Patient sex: M
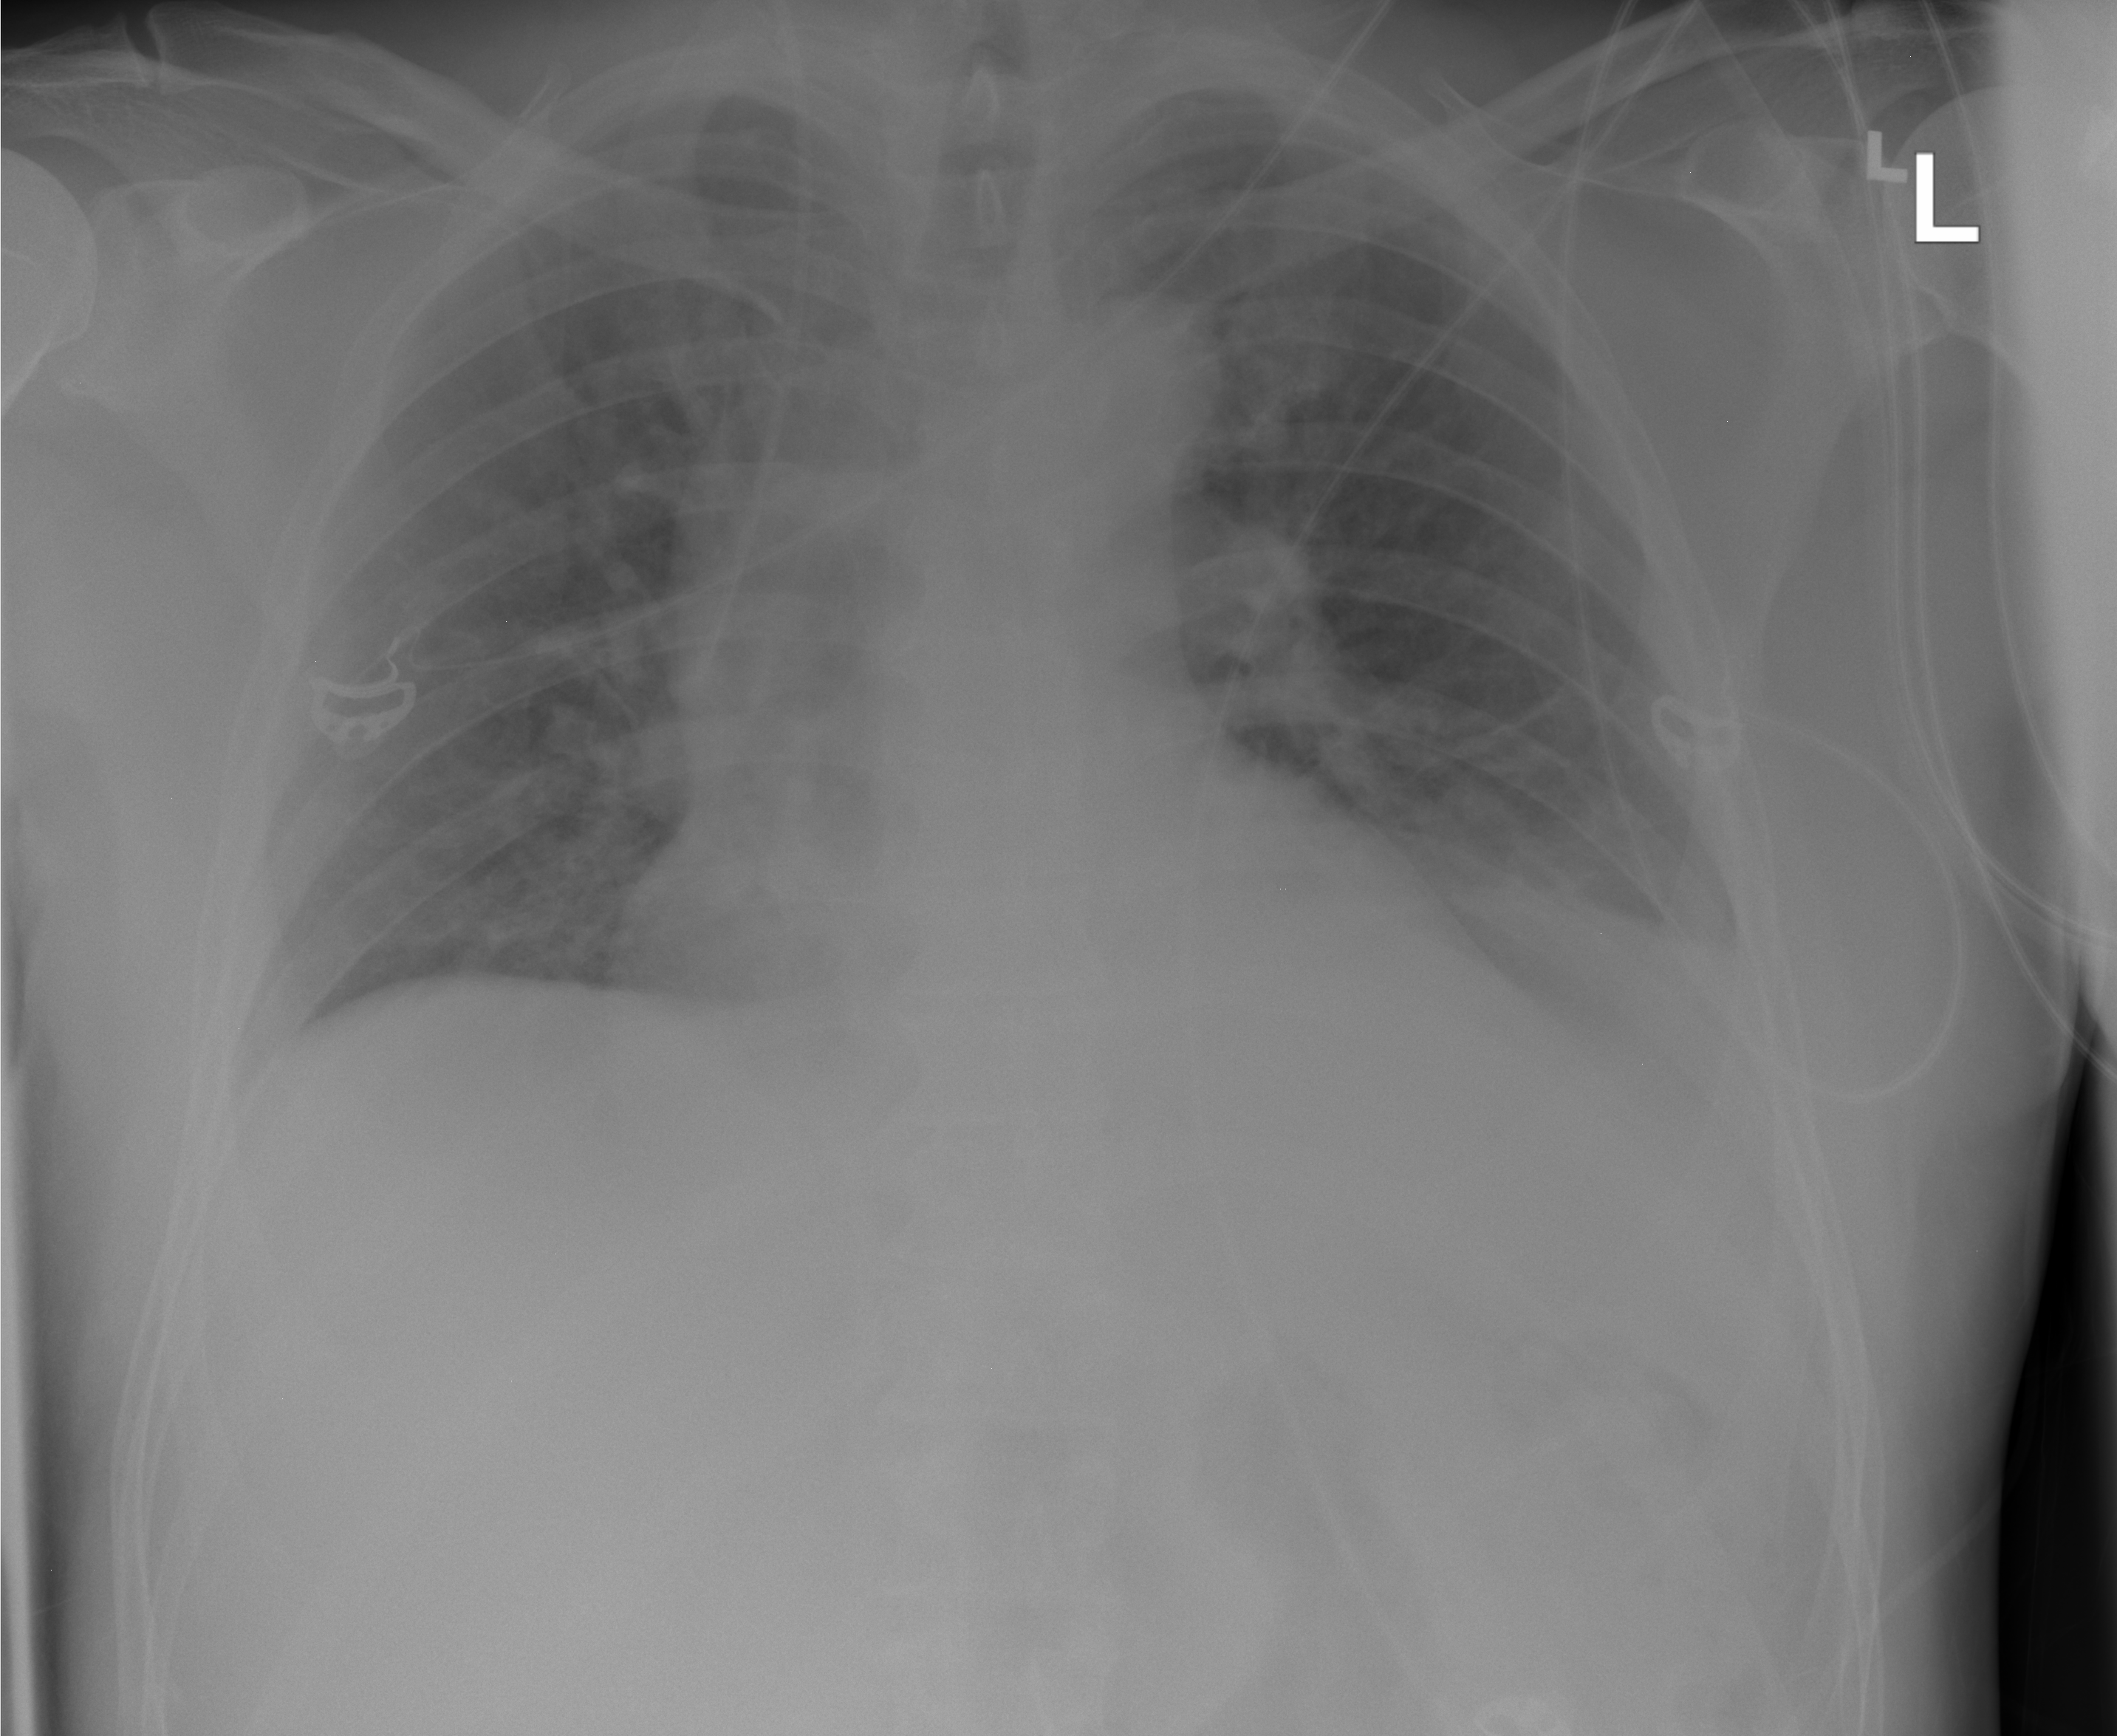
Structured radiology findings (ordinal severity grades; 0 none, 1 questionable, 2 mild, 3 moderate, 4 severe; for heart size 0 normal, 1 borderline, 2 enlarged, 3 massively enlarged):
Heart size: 1
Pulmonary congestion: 0
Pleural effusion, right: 0
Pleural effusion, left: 1
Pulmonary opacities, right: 0
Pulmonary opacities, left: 0
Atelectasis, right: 0
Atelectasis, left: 1